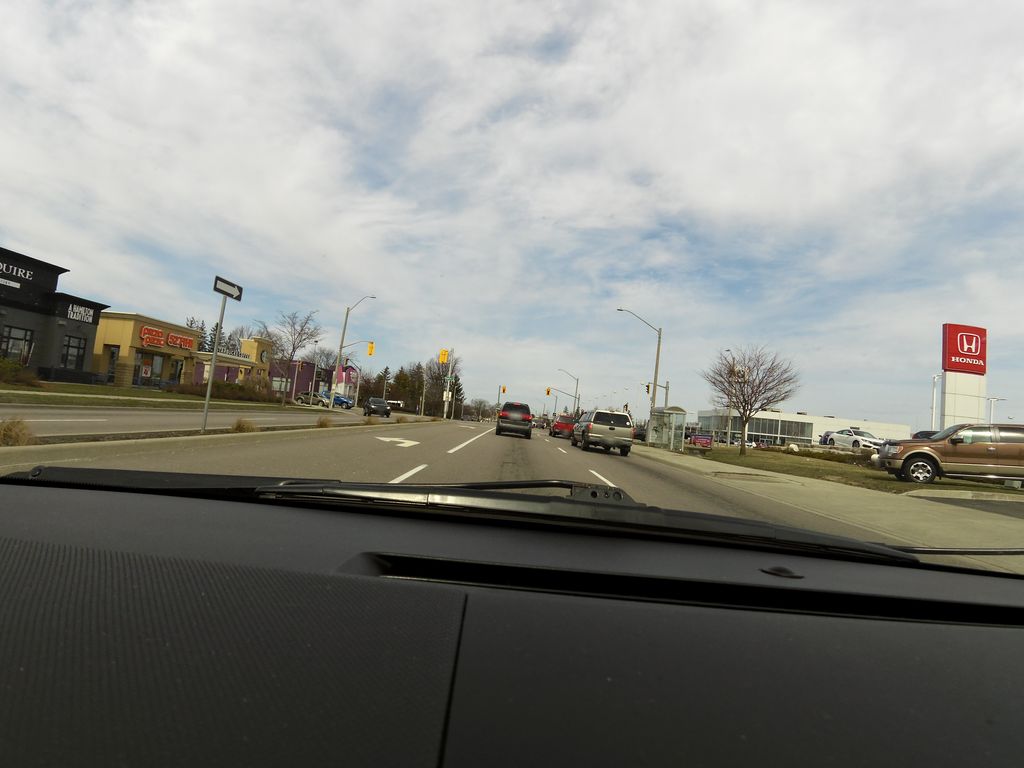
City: hamilton